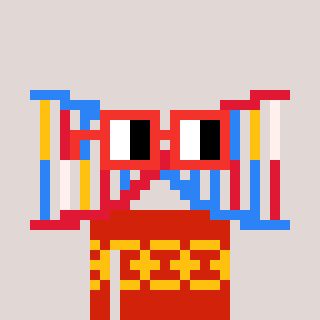
a pixel art character with square red glasses, a dna-shaped head and a red-colored body on a warm background